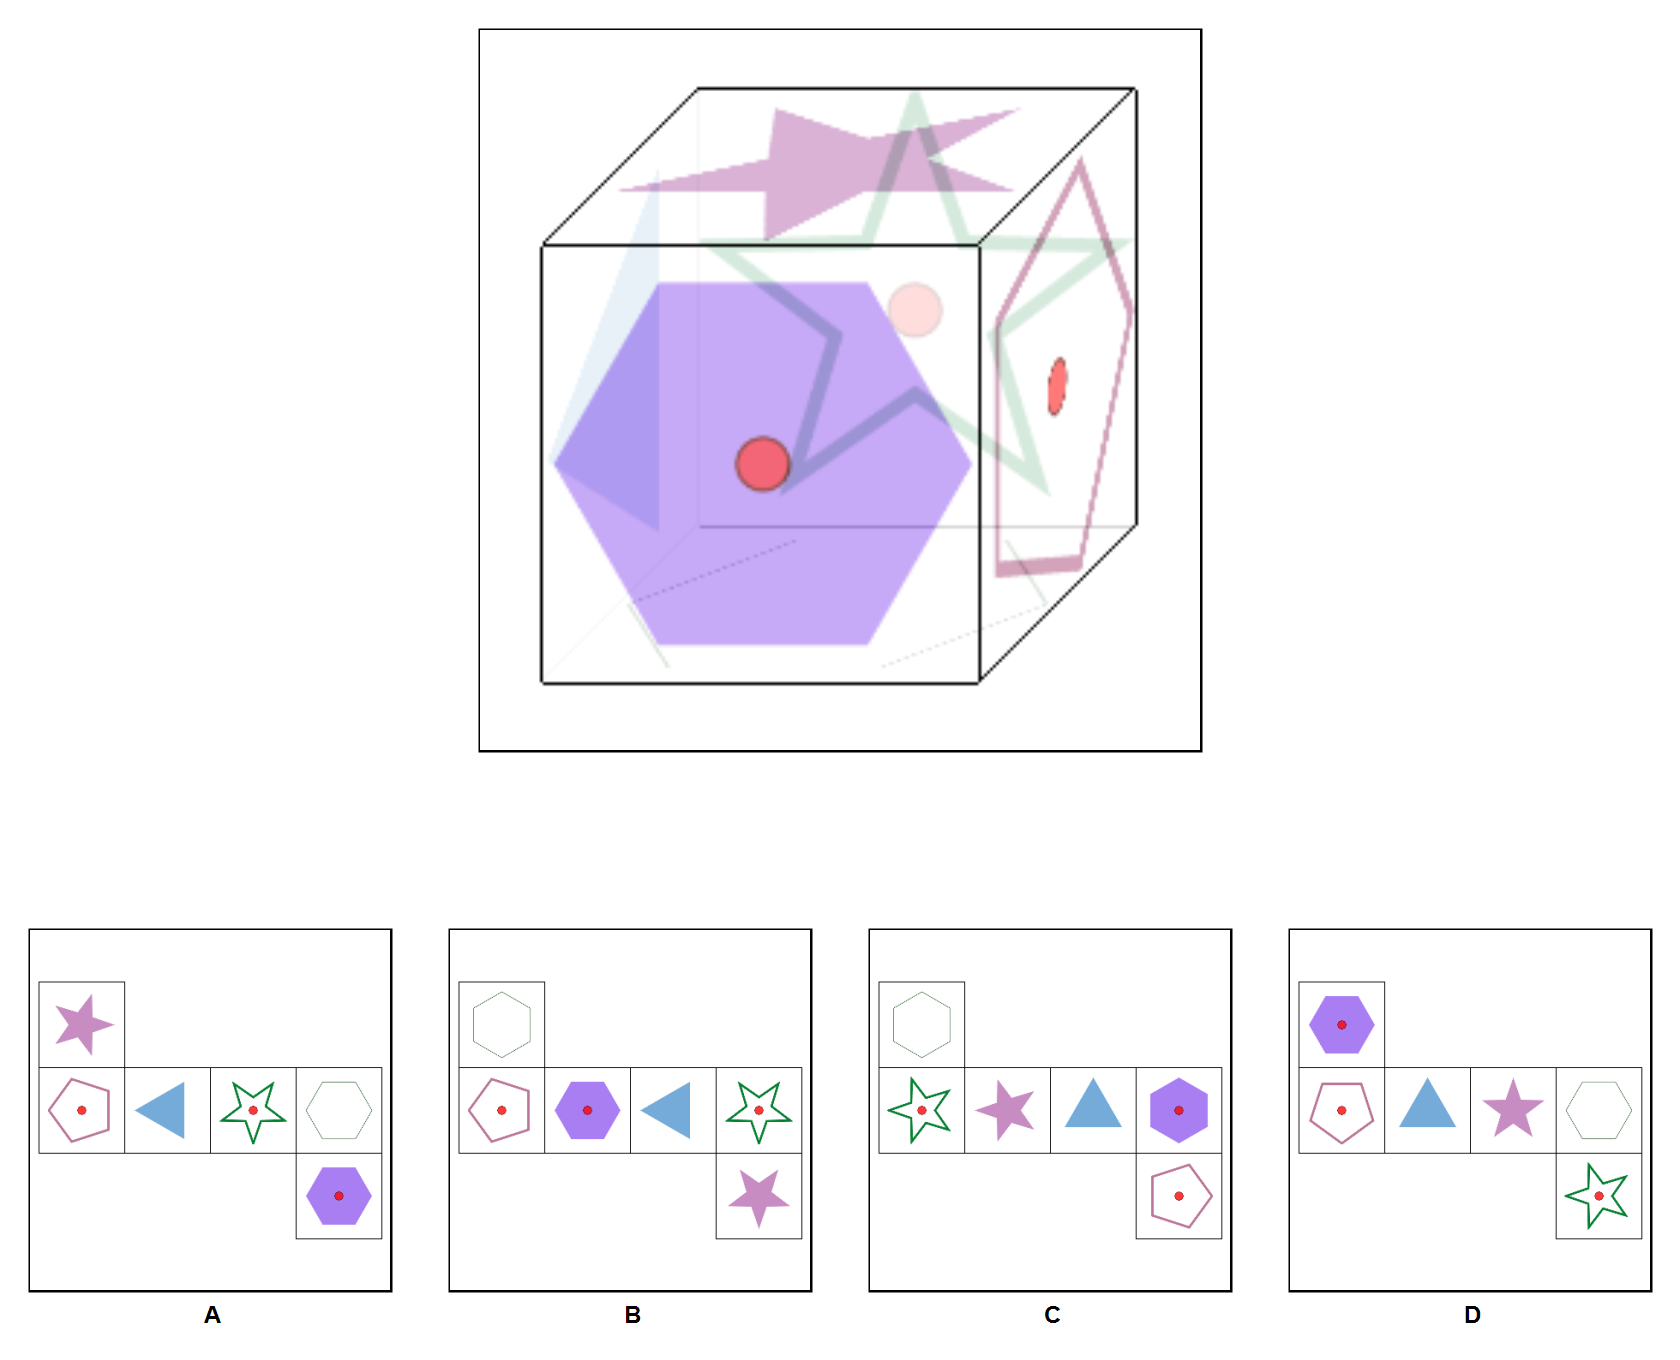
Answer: B